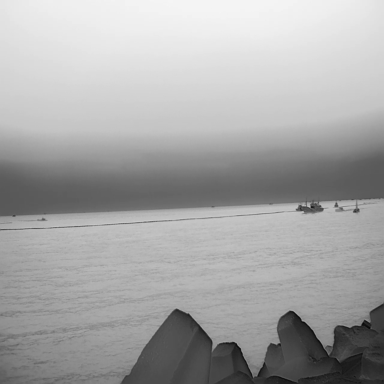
There are five objects shown in the infrared image, including three canoes, a bulk_carrier, and a sailboat.